Field crop: maize
Growth stage: 1
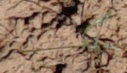
Species: lolium